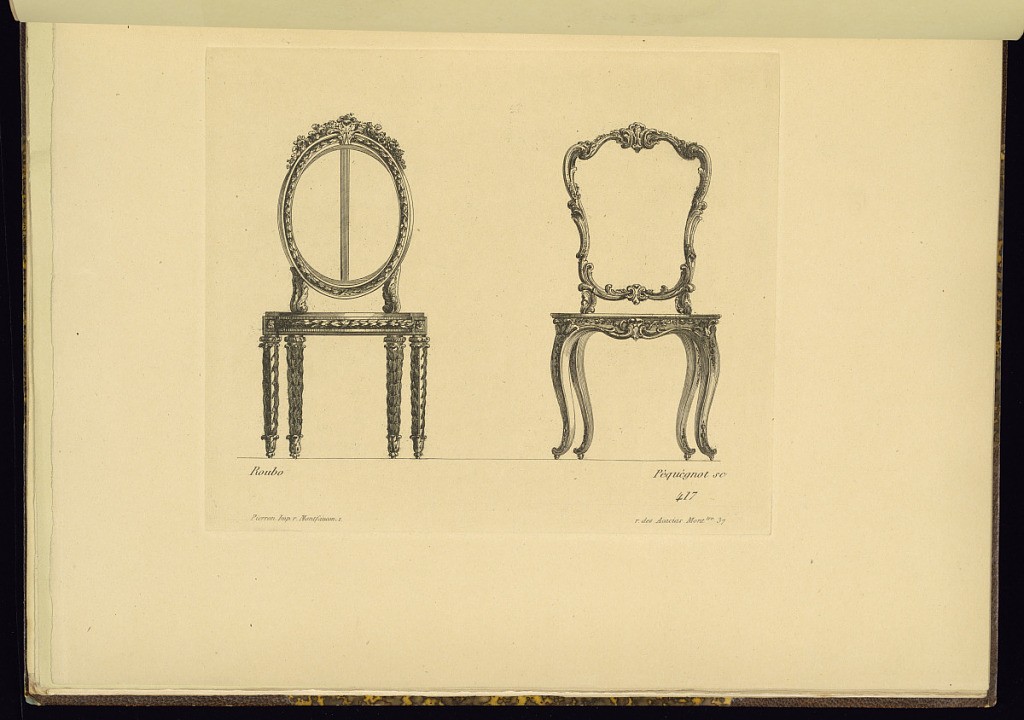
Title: Two Chair Frame Designs
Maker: André-Jacob Roubo, French, 1739–1791
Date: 1865
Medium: Etching on paper
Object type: Print
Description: Two ornately carved chair frame designs. The design to the left has an oval back topped with flowers and a scrolling leaf clasp. The seat and back are decorated with laurel leaf molding and the legs with undulating leaves. The design to the right has a pear shaped back decorated with c-scrolls, scrolling leaves (rinceaux) with cabriole legs. The plate is signed with the printmaker, publisher, and original designer, and numbered.